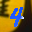
Label: 4